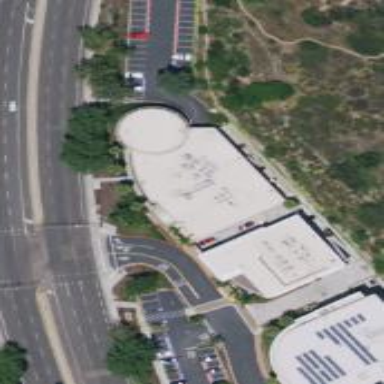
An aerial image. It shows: Office building.